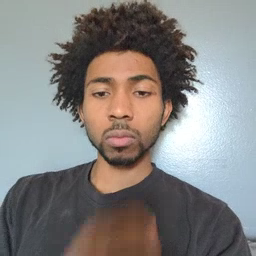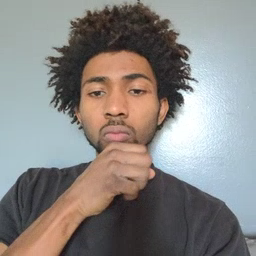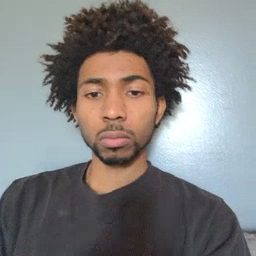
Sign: orange